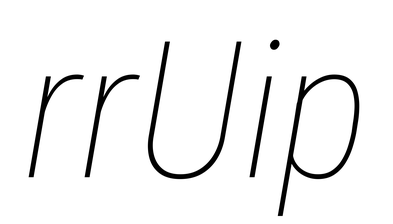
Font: Roboto-Italic_Condensed_Thin_Italic